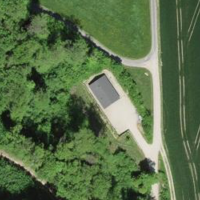
EUNIS habitat code: 41
Species observed at this site:
Cornus sanguinea